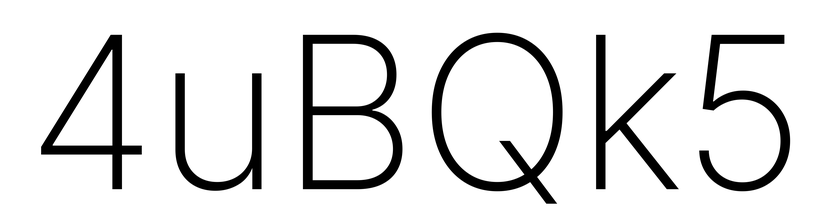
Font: Inter_ExtraLight